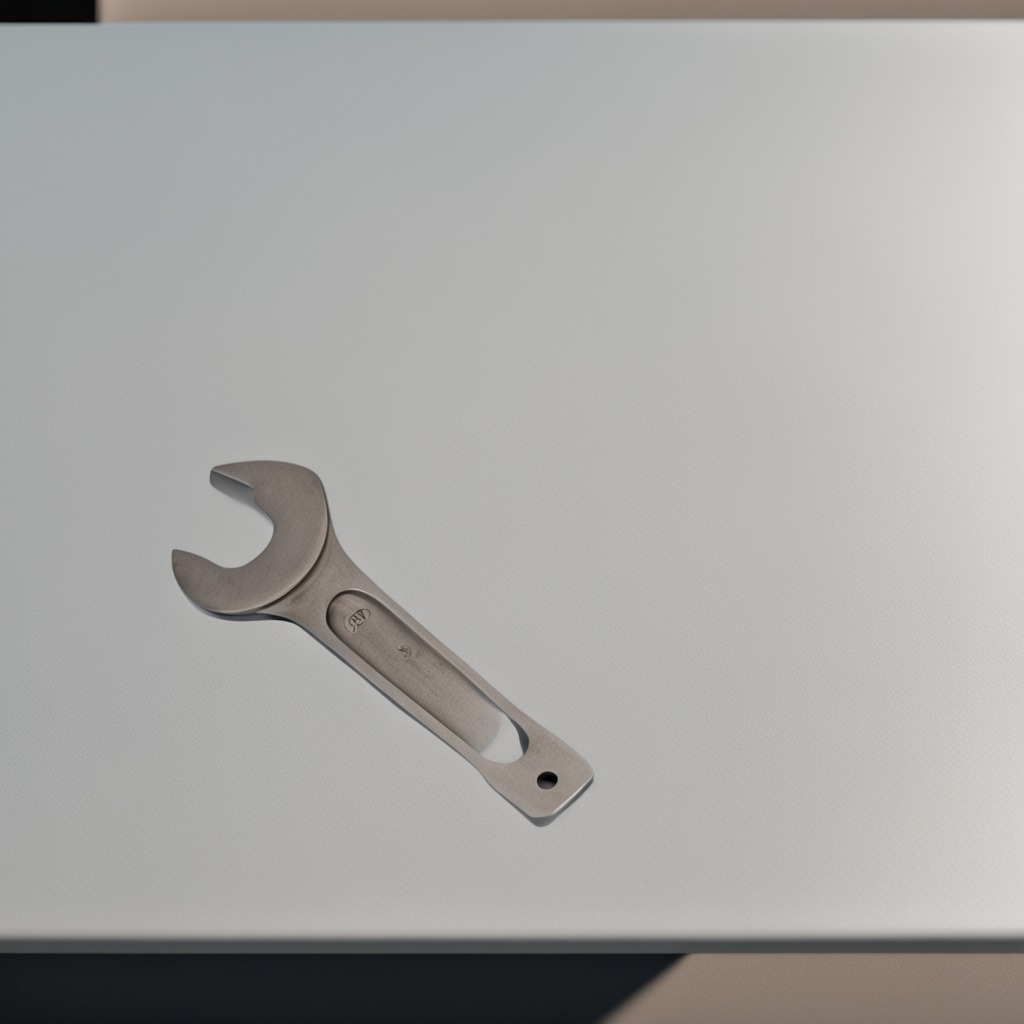
An wrench is lying on the table.